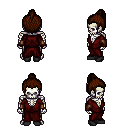
a pixel art fantasy rpg character, male body template, skeleton, red robe, gold greaves, brown short topknot hairstyle, leather bracers, black shoes, four views (front, back, left, right), 2x2 character sprite sheet, small pixel art, hard edges, no anti-aliasing